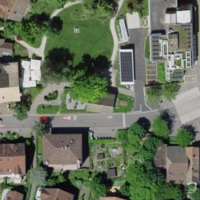
EUNIS habitat code: 54
Species observed at this site:
Buxus sempervirens